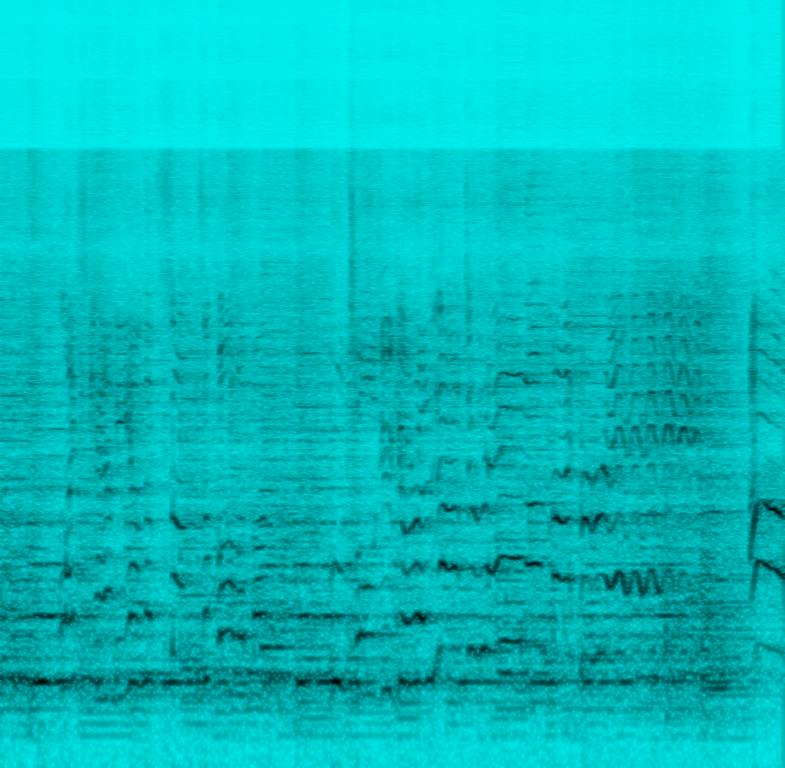
The low quality recording features a musical played on a small device that reproduces mono sound. The song consists of energetic drums, brass section and passionate female vocal singing on top of it. It sounds noisy, muffled and thin, as it was probably recorded with a poor quality microphone.